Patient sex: M
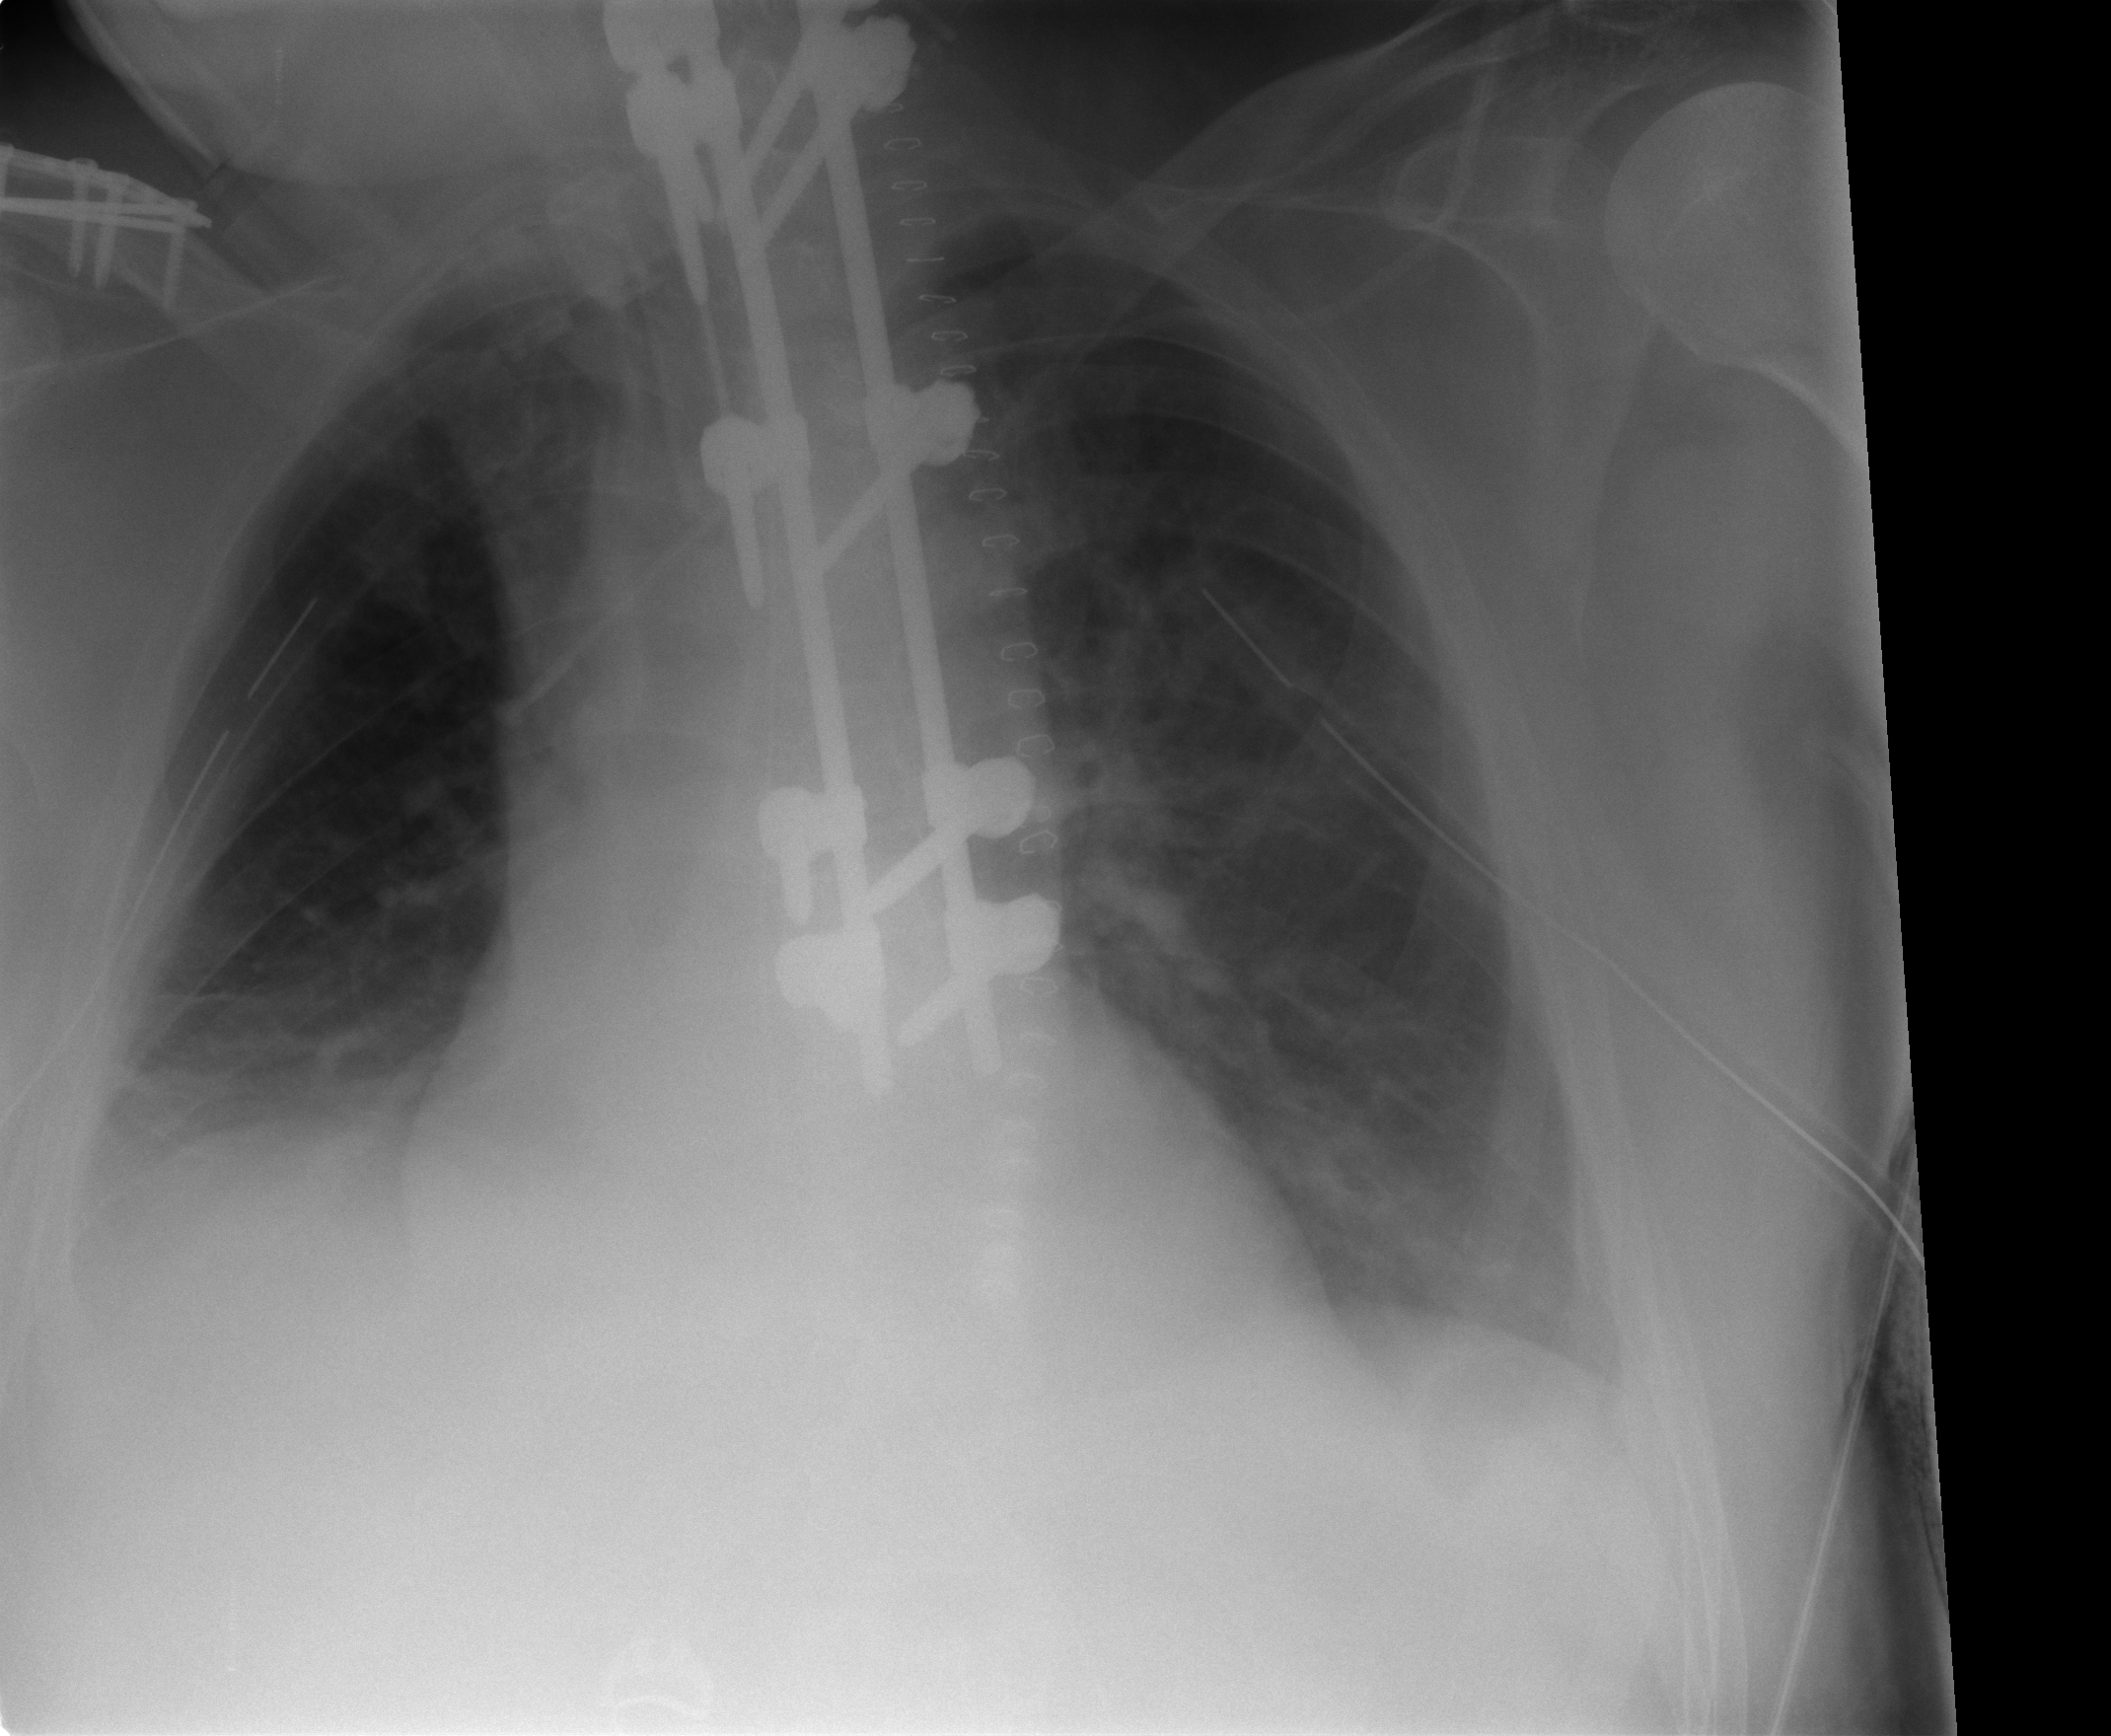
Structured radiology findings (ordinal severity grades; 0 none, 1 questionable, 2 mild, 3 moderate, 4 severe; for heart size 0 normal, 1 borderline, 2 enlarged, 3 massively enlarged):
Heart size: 0
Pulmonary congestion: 0
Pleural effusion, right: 2
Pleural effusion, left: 2
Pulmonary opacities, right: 0
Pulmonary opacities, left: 2
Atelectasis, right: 2
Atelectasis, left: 2